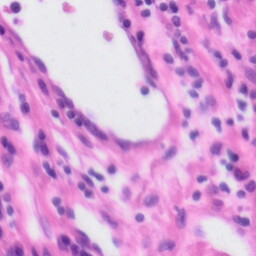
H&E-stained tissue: Tonsil